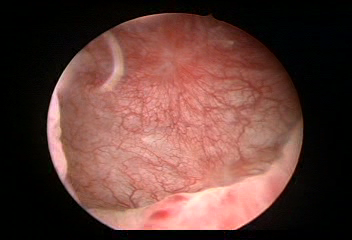
Modality: WLC
Class: Normal mucosa
Bladder cancer association: No